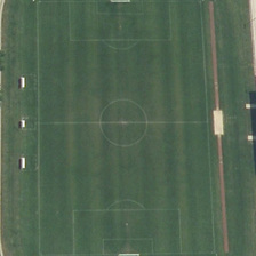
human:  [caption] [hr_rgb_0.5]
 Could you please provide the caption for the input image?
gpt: Here you have a long red truck and a green soccer field on its side.

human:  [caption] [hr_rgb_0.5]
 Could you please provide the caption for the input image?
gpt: There is a green football field with a long red track beside it.

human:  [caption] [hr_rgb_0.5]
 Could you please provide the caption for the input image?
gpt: There is a red band on the side of the soccer field.

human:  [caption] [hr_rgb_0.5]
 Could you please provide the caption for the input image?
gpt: There is a red band on the side of the football field.

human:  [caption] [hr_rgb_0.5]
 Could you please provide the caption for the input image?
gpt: There's a red band on the side of the football park.